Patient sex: F
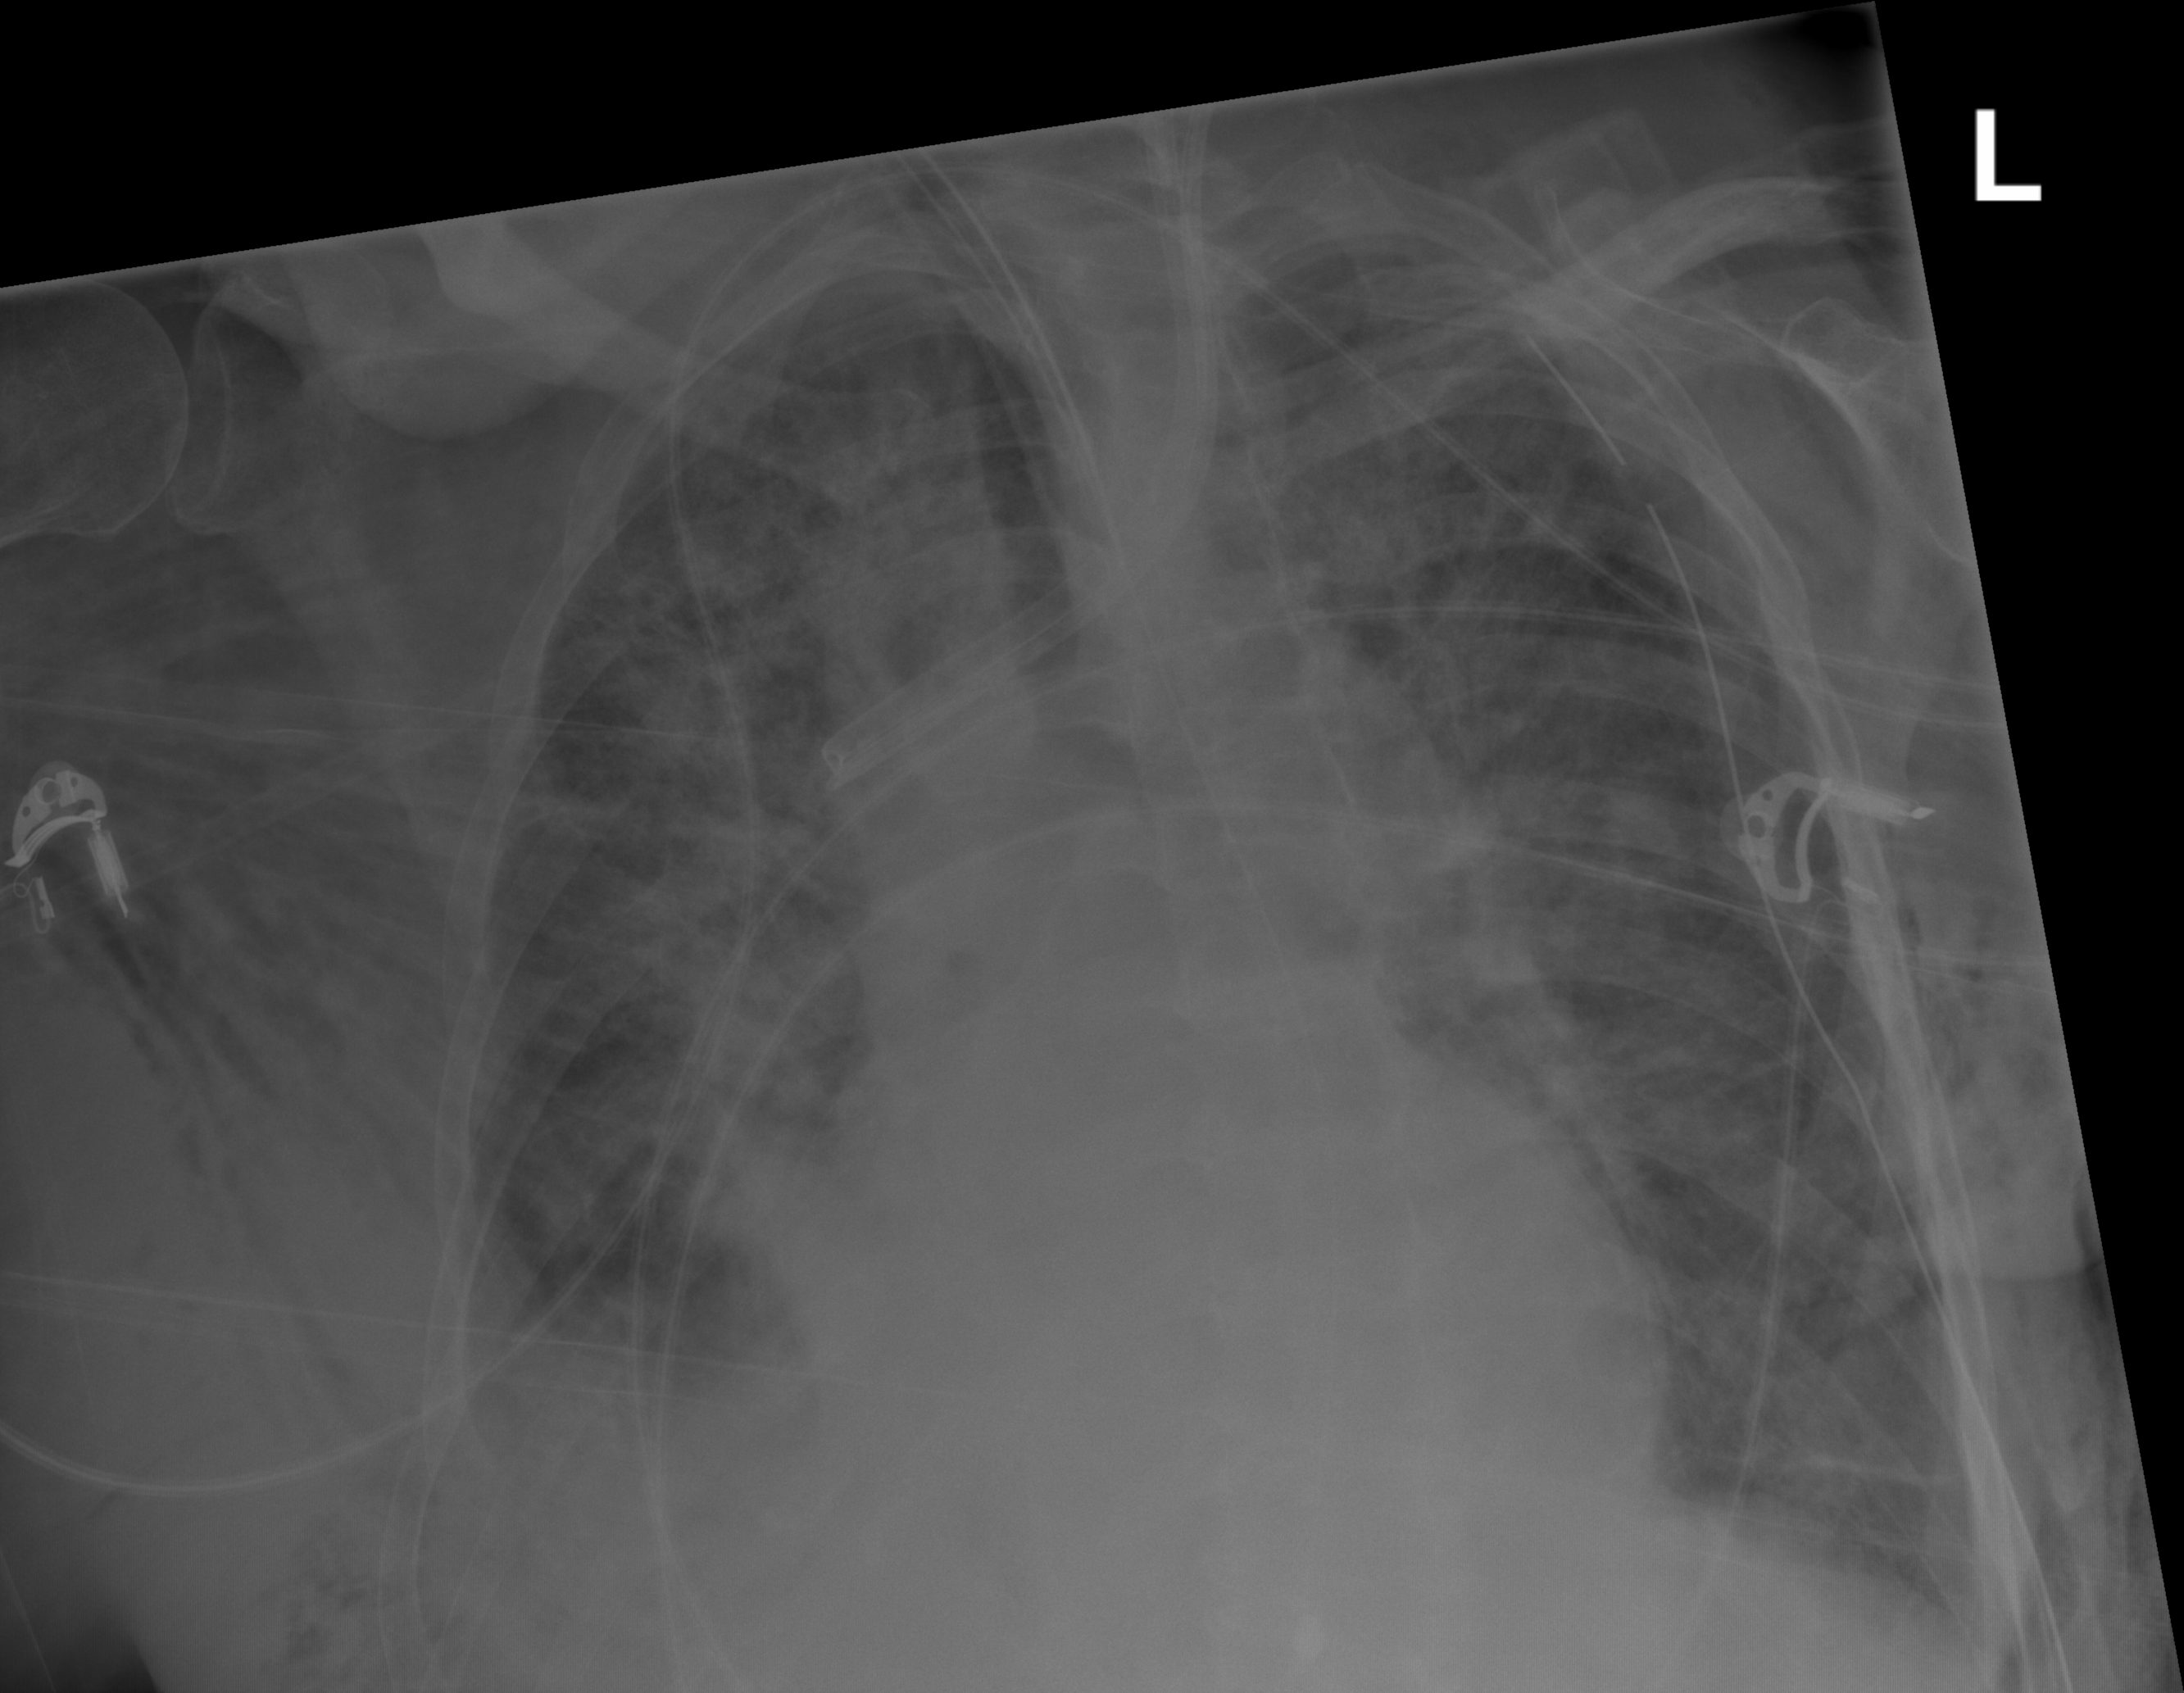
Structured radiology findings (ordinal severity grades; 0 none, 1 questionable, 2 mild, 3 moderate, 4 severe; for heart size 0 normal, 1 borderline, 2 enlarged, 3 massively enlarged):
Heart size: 0
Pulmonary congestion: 0
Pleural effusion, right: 2
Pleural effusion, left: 2
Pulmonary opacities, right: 3
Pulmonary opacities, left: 3
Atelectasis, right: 2
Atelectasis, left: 0